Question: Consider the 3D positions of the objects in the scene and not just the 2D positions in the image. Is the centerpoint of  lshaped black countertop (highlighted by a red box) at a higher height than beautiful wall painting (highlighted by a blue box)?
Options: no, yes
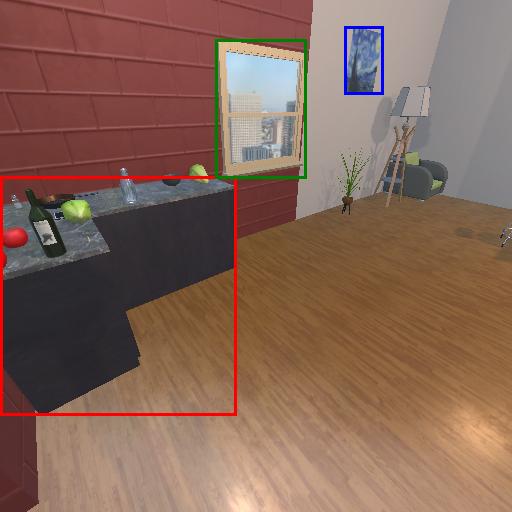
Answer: no